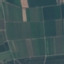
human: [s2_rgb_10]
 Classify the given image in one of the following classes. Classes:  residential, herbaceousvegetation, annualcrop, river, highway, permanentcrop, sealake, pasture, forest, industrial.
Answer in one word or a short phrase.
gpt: PermanentCrop